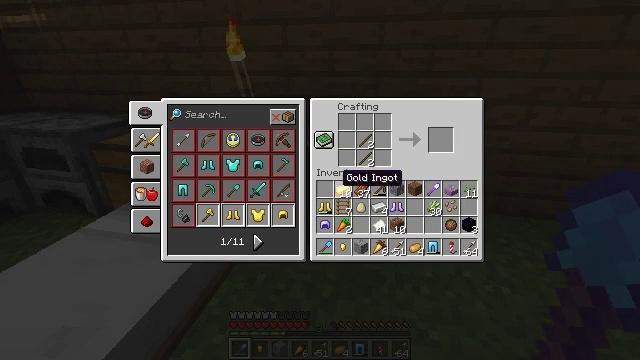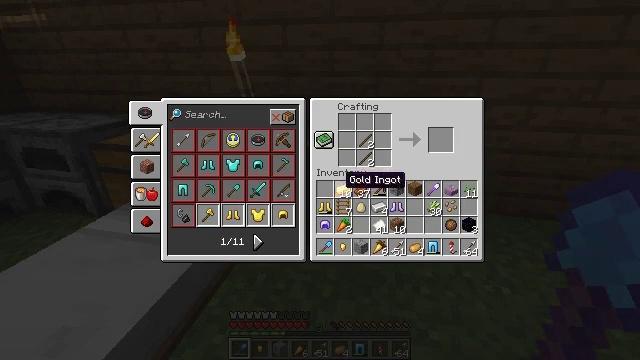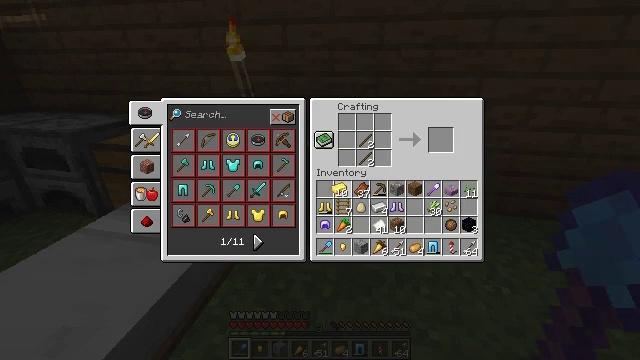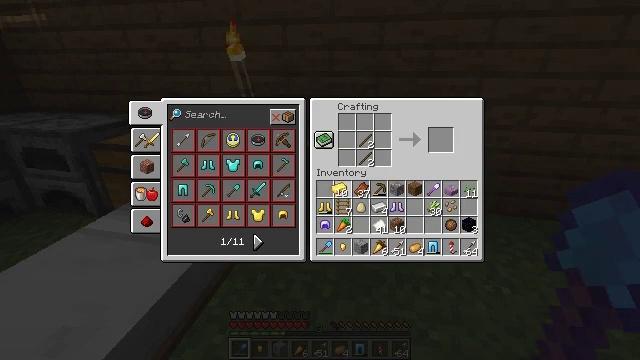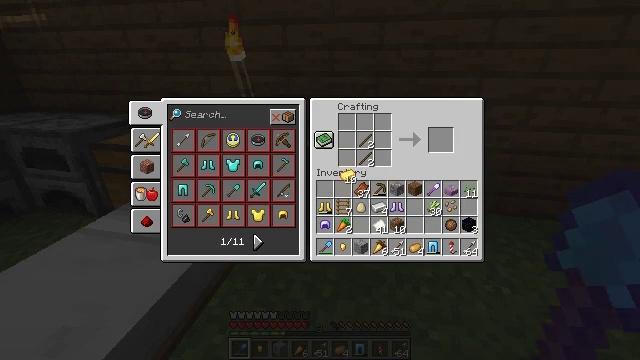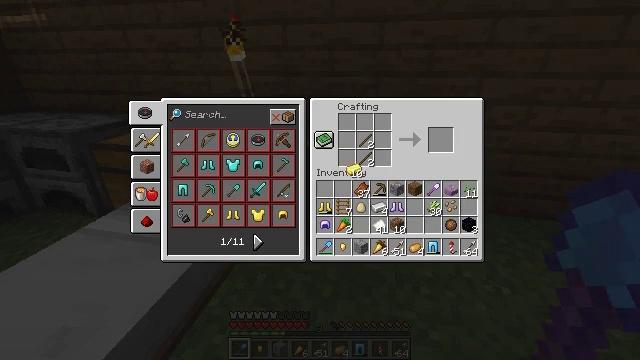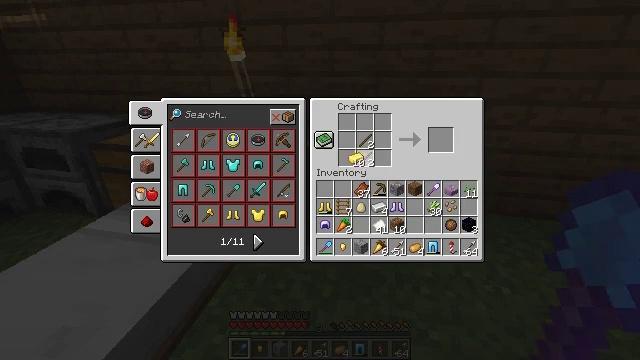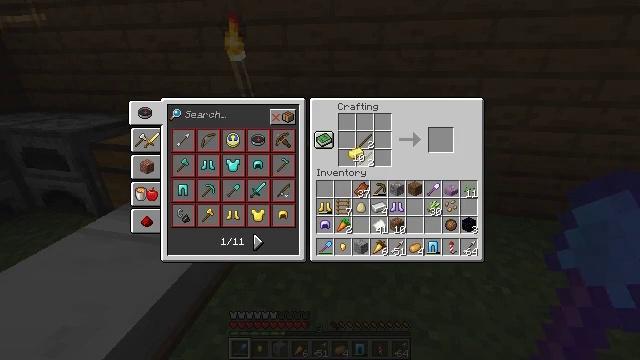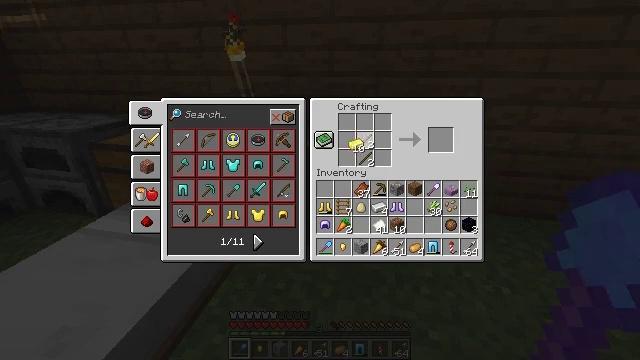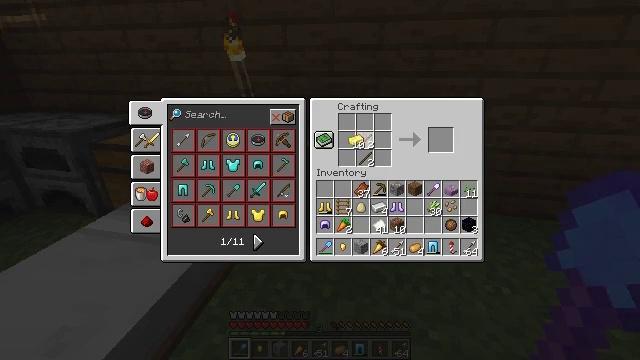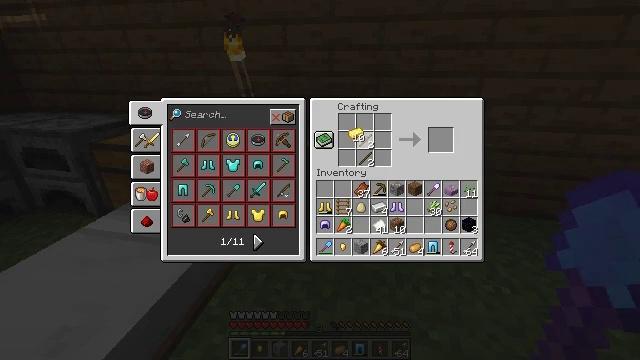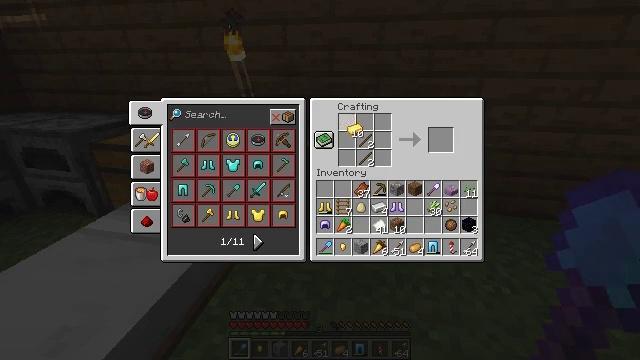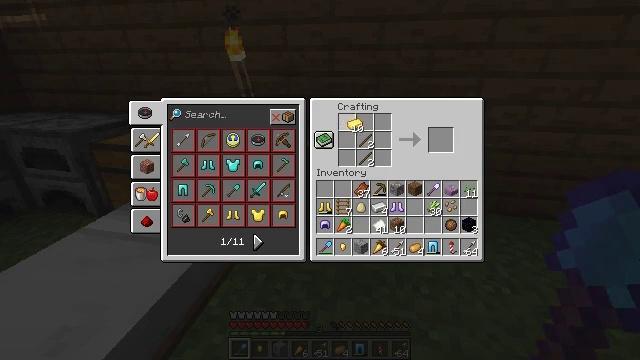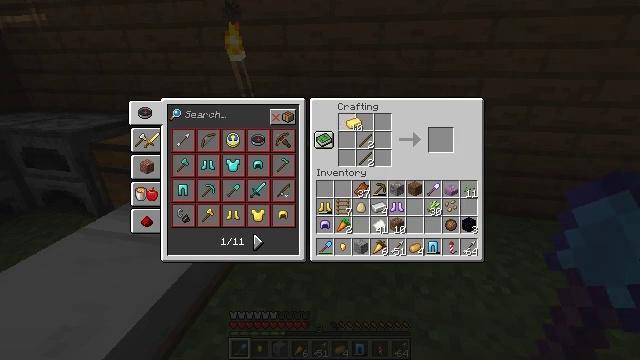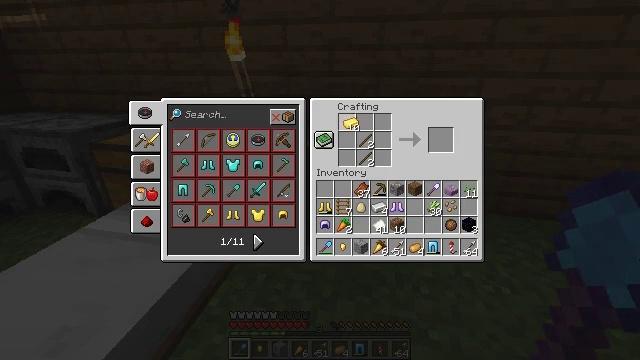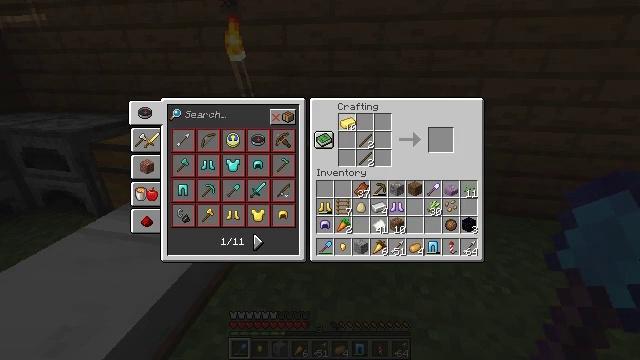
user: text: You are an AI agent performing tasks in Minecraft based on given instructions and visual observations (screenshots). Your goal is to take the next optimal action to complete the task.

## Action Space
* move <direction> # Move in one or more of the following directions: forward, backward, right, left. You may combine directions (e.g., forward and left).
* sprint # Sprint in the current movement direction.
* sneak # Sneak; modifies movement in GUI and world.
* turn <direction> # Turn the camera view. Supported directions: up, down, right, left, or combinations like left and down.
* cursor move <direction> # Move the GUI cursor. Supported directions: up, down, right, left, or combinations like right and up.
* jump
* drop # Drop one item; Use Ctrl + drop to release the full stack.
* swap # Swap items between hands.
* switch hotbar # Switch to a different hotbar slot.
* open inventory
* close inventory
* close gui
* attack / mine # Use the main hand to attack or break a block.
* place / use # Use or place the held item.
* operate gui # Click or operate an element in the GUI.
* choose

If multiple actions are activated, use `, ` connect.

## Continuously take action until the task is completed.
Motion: motion action
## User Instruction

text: Form a golden axe in the crafting table.
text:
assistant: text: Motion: no_op
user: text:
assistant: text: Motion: operate gui
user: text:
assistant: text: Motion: operate gui
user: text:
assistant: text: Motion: cursor move right and up, operate gui
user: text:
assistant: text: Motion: no_op
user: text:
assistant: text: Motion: cursor move up
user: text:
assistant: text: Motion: no_op
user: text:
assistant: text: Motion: cursor move up
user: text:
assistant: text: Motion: no_op
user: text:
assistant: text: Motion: cursor move up
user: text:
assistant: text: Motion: no_op
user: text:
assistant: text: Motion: no_op
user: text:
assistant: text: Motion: no_op
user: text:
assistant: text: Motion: no_op
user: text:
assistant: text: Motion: no_op
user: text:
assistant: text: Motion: no_op
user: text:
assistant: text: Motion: choose
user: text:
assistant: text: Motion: choose
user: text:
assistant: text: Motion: cursor move right, choose
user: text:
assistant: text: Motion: cursor move right, choose
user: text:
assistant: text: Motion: choose
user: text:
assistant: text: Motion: choose
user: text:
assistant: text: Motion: choose
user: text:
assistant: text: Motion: choose
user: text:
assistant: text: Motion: choose
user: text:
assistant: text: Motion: choose
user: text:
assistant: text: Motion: choose
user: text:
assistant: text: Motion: cursor move left, choose
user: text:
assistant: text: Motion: cursor move left, choose
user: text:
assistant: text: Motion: choose